Question: I am building my makefile project in xcode5 which works perfectly well for the most part. It is a autoconf project with many subdirectories - no big deal.
I do have an issue with the Issue Navigator however. When I have a bug in one of the files somewhere in my project, xcode correctly detects an issue and spits out an error in the Issue Navigator - however it seems xcode cannot link the error to the file in the Project Navigator.
In the example below, I have inserted a junk string in one of the methods "hello" which clearly the compiler is not happy about. Unfortunately, the .cpp file cannot be found even though it's within the project

I suspect that xcode is doing it's best by parsing the output of the makefile/clang++ and trying to determine where the problem is - but clearly failing.
Here are the logs from the Log Navigator
'''
/Applications/Xcode.app/Contents/Developer/usr/bin/make all-recursive
Making all in src
make[2]: Nothing to be done for 'all'.
Making all in src/pops
make[2]: Nothing to be done for 'all'.
Making all in src/jops
make[2]: Nothing to be done for 'all'.
Making all in src/jops/tops
/bin/sh ../../../libtool --tag=CXX --mode=compile clang++ -std=c++11 -DHAVE_CONFIG_H -I. -I../../.. -I /usr/include/openssl -I../../../src/ -g -O2 -MT test.lo -MD -MP -MF .deps/test.Tpo -c -o test.lo test.cpp
libtool: compile: clang++ -std=c++11 -DHAVE_CONFIG_H -I. -I../../.. -I /usr/include/openssl -I../../../src/ -g -O2 -MT test.lo -MD -MP -MF .deps/test.Tpo -c test.cpp -fno-common -DPIC -o .libs/test.o
test.cpp:8:9: error: use of undeclared identifier 'hello'
hello
^
1 error generated.
make[2]: *** [test.lo] Error 1
make[1]: *** [all-recursive] Error 1
make: *** [all] Error 2
'''
Can anyone help me help xcode locate the file in the Issue Navigator? It would help me debug this project using the xcode IDE which I really like.
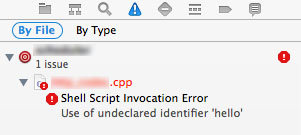
Answer: Maybe the best alternative is to use <URL>. That will print the path relative to the toplevel directory.